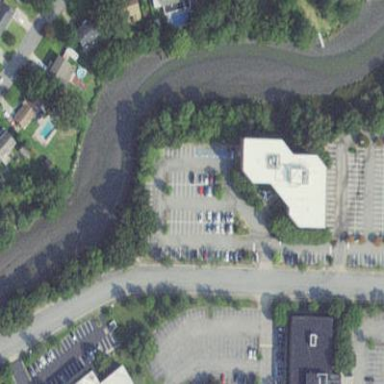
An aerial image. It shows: Parking area with surface.